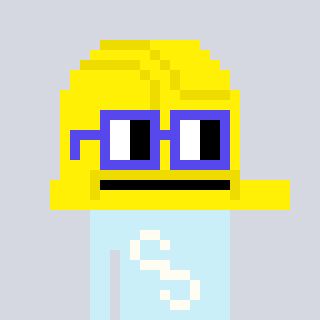
a pixel art character with square blue glasses, a construction helmet-shaped head and a cold-colored body on a cool background